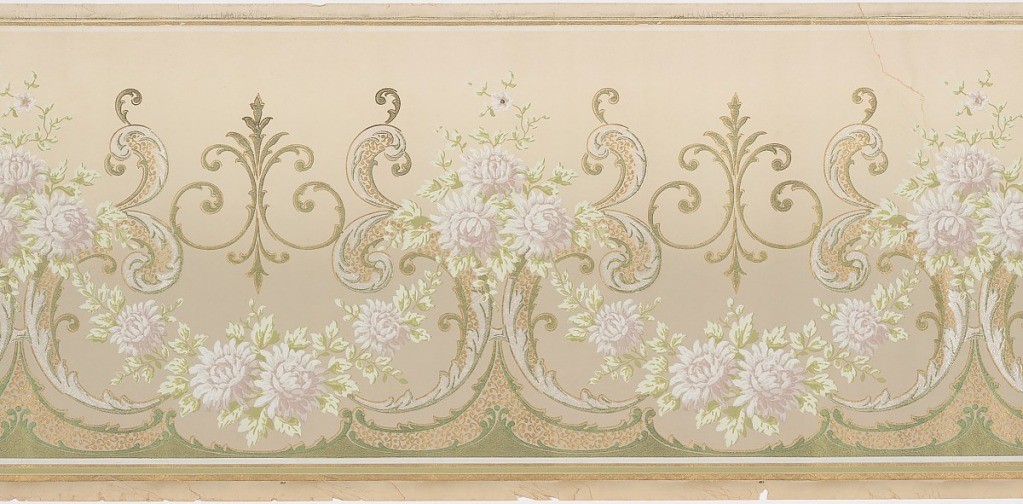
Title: Frieze
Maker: William H. Mairs and Company, Brooklyn, New York
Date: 1905–1915
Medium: Machine-printed paper
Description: Floral bouquets, enclosed in foliate scrolls, are joined by floral swags.